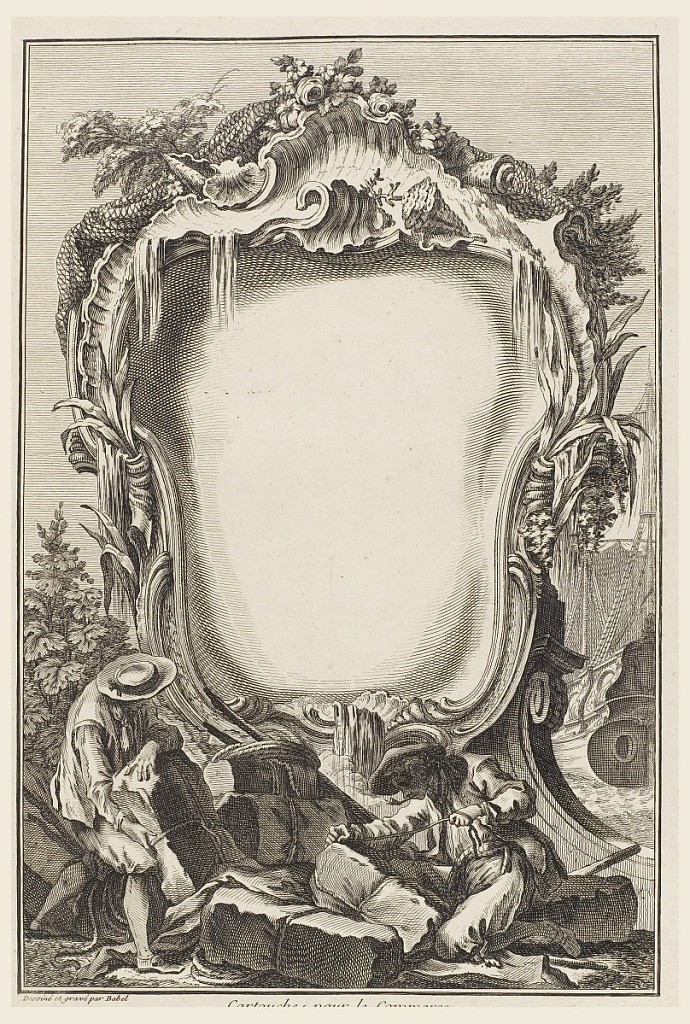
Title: Cartouche Surrounded by Elements of Naval Commerce
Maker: Pierre Edme Babel, French, 1720–1775
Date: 1743-1763
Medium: Etching on cream paper
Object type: Print
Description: Cartouche design with elements referring to naval commerce, seashells, cornucopia, two men, and a large ship in the background. The plate is signed.